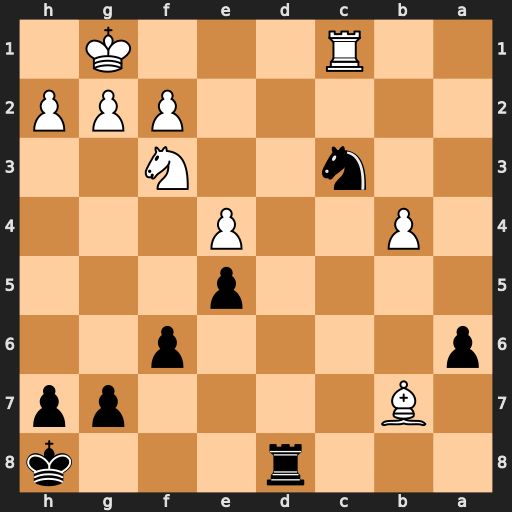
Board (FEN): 3r3k/1B4pp/p4p2/4p3/1P2P3/2n2N2/5PPP/2R3K1
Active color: b
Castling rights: -
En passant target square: -
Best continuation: Ne2+ Kf1 Nxc1